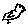
Label: bird